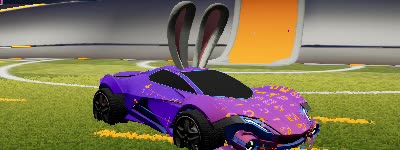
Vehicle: werewolf